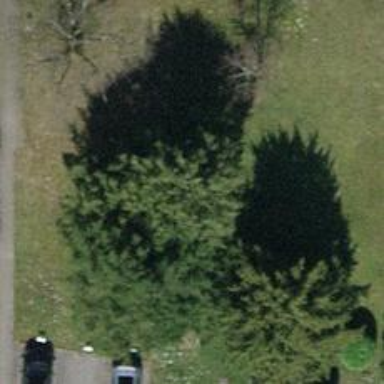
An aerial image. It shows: Urban tree adds touch of nature to the surroundings.